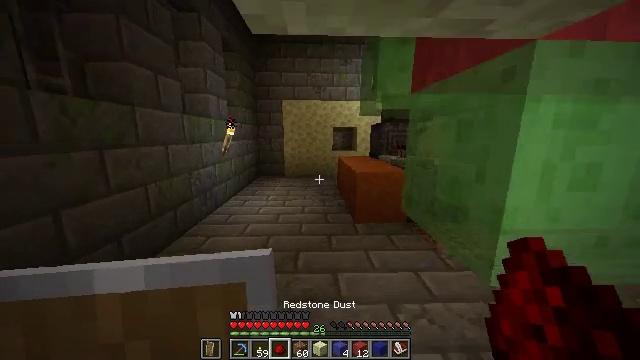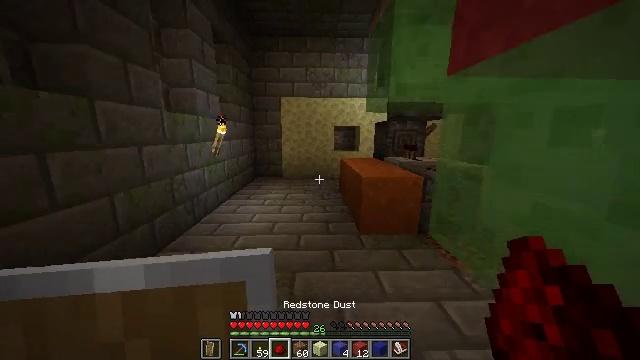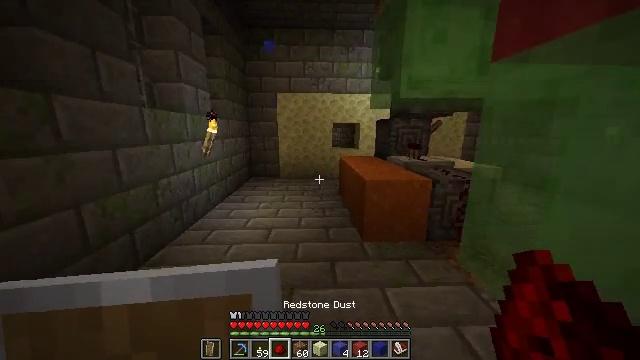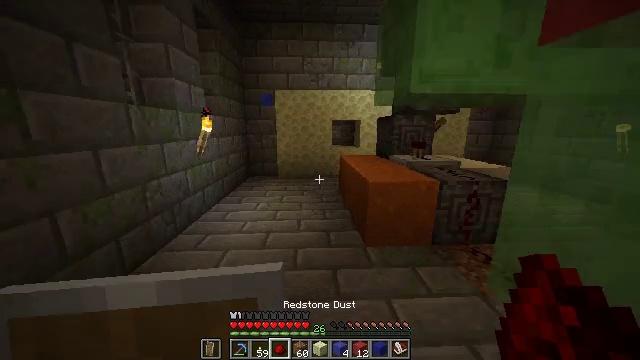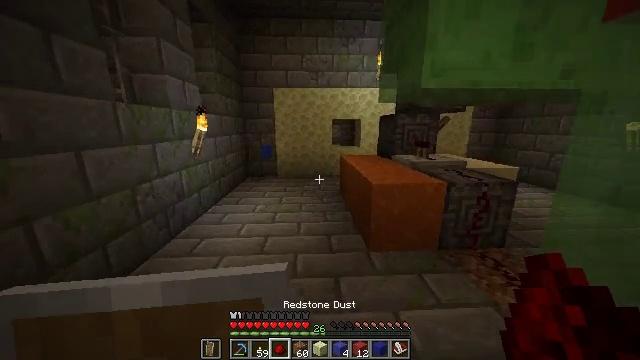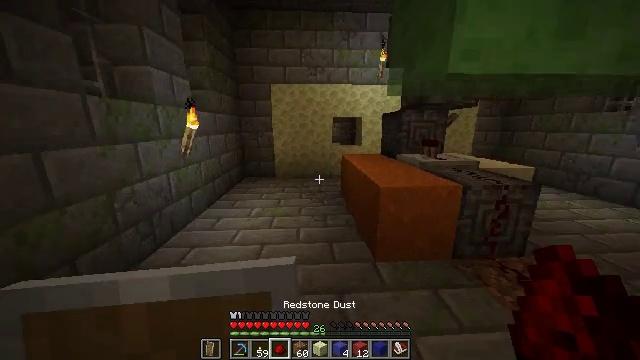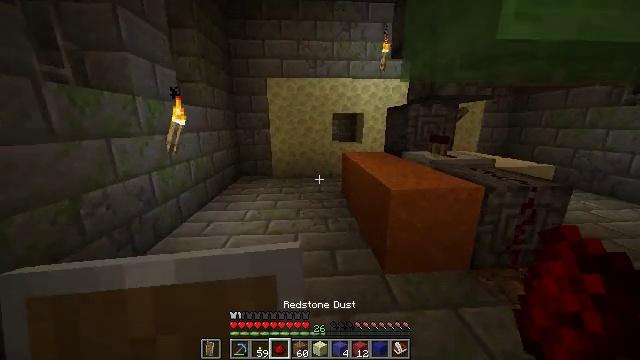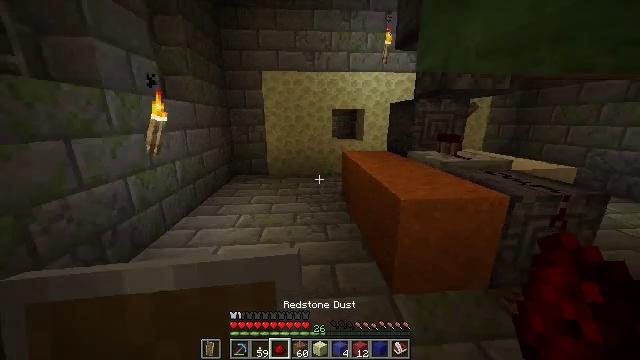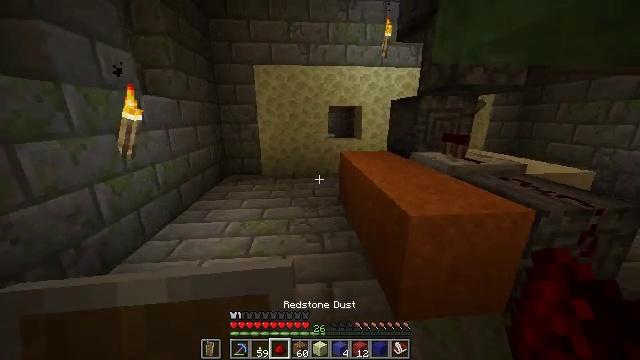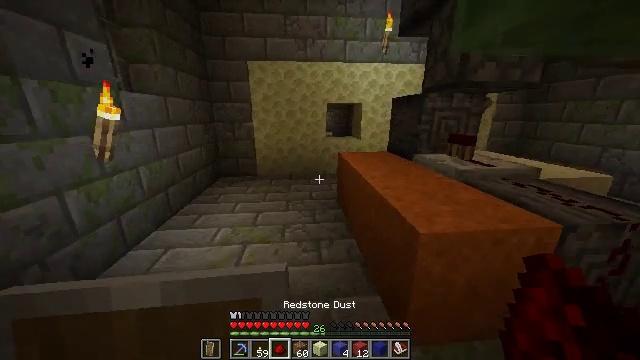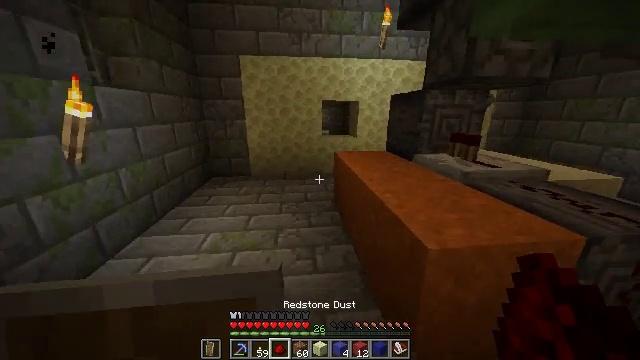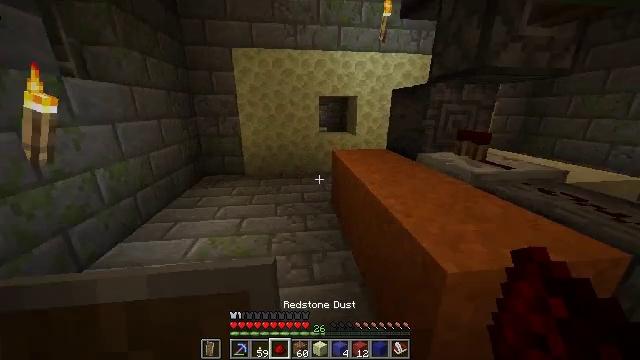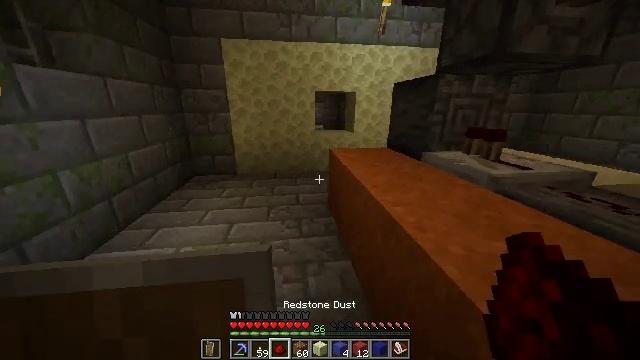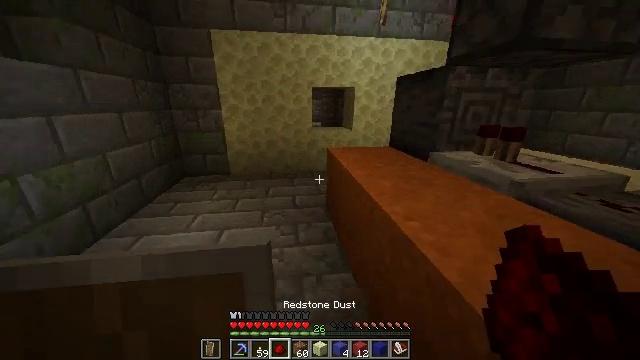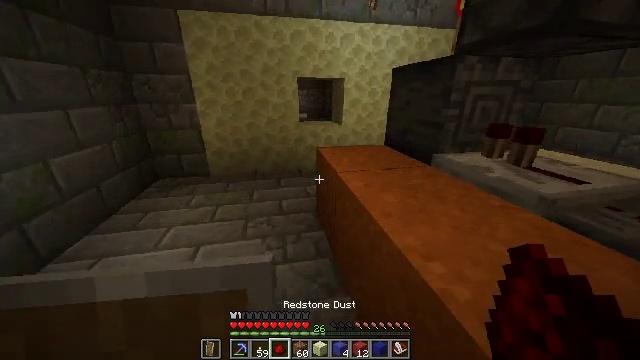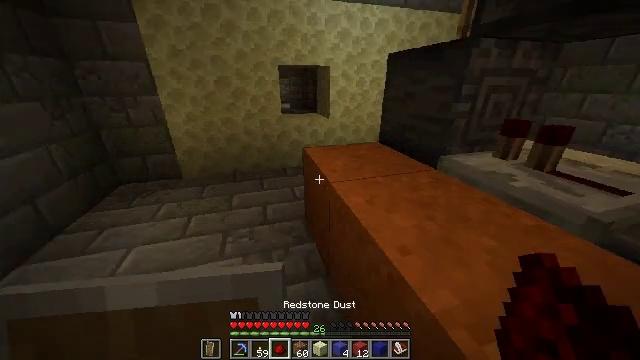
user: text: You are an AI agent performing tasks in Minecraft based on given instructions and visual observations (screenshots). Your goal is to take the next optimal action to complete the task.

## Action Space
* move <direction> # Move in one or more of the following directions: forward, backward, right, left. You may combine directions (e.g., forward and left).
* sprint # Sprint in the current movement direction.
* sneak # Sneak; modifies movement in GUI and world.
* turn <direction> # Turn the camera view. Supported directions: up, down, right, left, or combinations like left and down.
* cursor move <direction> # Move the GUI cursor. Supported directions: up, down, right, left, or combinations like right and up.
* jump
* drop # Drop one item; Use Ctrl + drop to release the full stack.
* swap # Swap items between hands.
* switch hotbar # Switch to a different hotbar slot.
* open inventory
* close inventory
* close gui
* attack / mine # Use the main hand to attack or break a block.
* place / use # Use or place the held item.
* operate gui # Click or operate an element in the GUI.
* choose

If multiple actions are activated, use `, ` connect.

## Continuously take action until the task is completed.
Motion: motion action
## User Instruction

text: Retrieve mossy stone bricks from a building.
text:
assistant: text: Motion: move forward
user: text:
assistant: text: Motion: move forward
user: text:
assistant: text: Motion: move forward
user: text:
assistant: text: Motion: move forward
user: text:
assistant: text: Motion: move forward
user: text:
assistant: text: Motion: move forward
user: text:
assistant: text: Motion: move forward
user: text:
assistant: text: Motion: move forward
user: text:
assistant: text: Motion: move forward
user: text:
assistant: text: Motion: move forward, turn right
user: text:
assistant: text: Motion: move forward
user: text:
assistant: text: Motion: move forward
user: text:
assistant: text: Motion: move forward
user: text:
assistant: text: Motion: move forward, turn right and down
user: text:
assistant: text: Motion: move forward, turn right and down
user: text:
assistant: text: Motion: move forward and move left, turn right and down
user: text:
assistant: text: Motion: move forward and move left, turn right and down
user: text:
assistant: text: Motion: move forward and move left, turn right and down
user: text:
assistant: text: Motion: move forward and move left, turn right and down
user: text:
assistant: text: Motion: move forward and move left, turn right and down
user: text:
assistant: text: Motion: move forward and move left, turn right and down
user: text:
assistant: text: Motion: move forward and move left, turn right and down
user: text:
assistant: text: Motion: move forward and move left, turn right and down
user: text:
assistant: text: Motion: move forward and move left, turn right and down
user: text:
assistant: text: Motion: move forward and move left, turn right and down
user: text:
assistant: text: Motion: move forward and move left, turn right and down
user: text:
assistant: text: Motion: move forward and move left, turn right and down
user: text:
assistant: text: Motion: move forward and move left, turn right and down
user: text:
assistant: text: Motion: move forward and move left, turn right and down
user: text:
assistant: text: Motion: move forward and move left, turn right and down